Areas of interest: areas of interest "Toll Station"
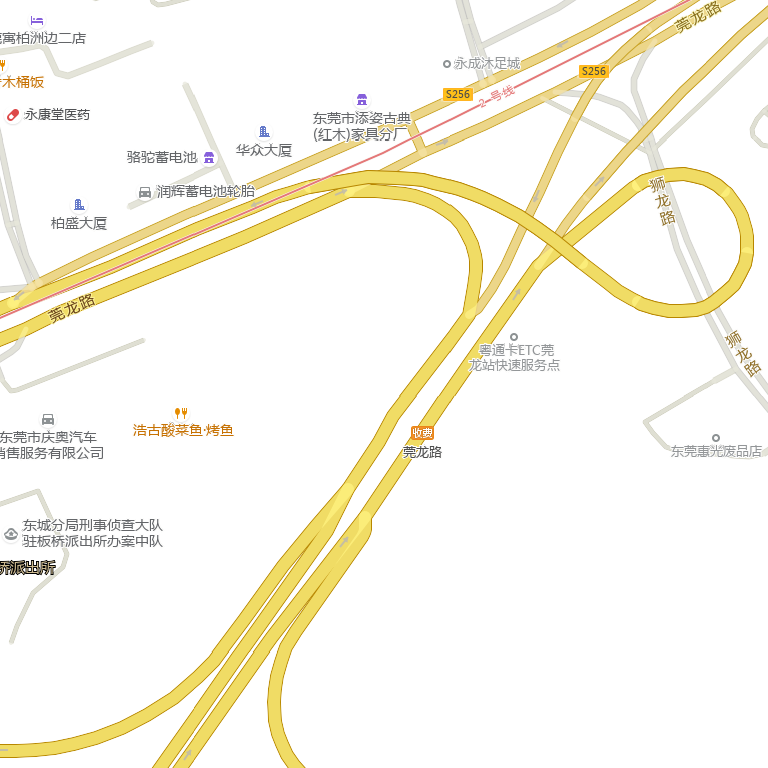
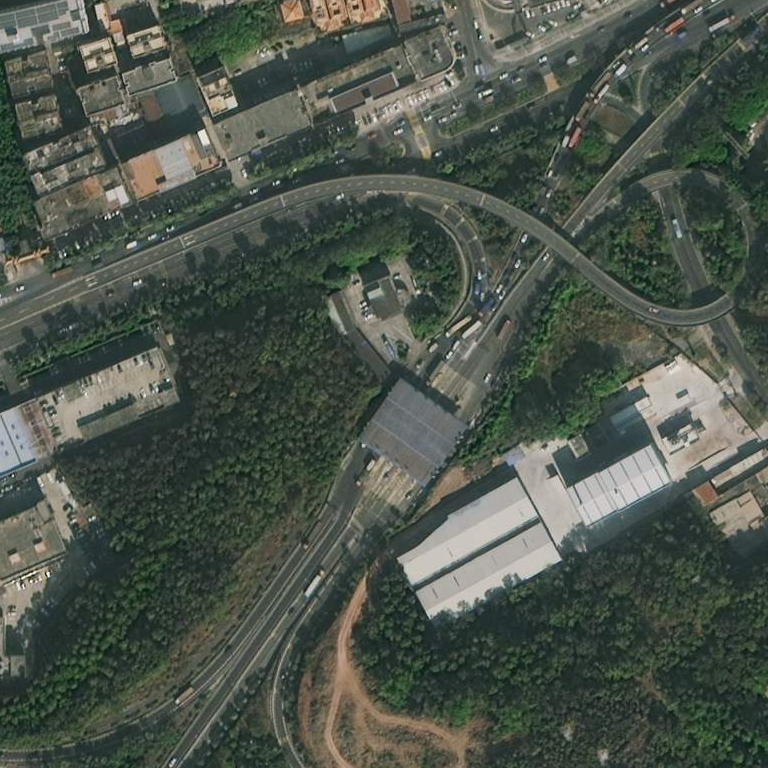